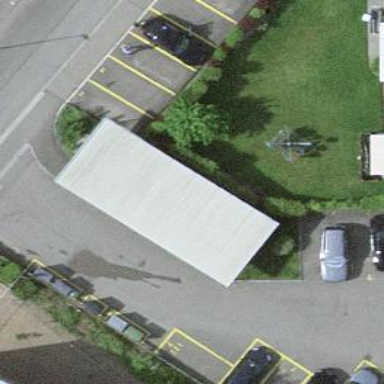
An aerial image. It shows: View of roof of building.